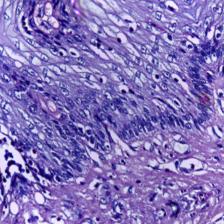
Diagnosis: Normal